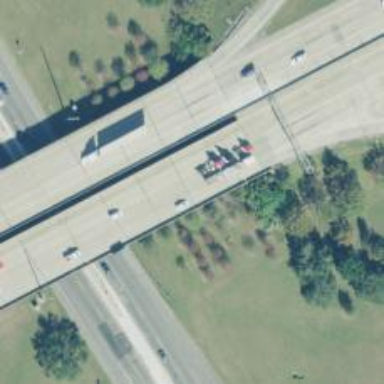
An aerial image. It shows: Bridge over motorway.